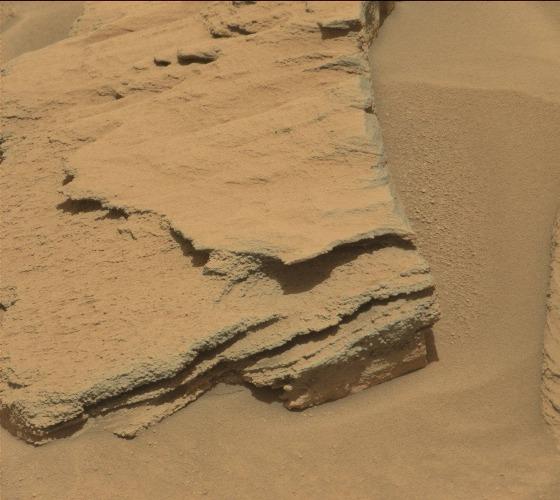
Terrain classes present: Bedrock, Gravel / Sand / Soil, Shadow